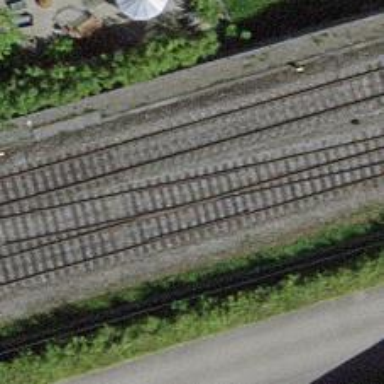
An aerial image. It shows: Siding railway track with electrified contact line.